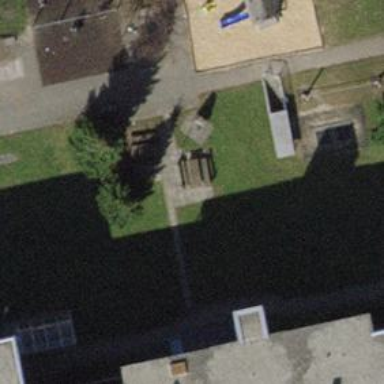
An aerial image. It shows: Picnic table located in leisure land area.